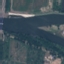
Land use / land cover: River